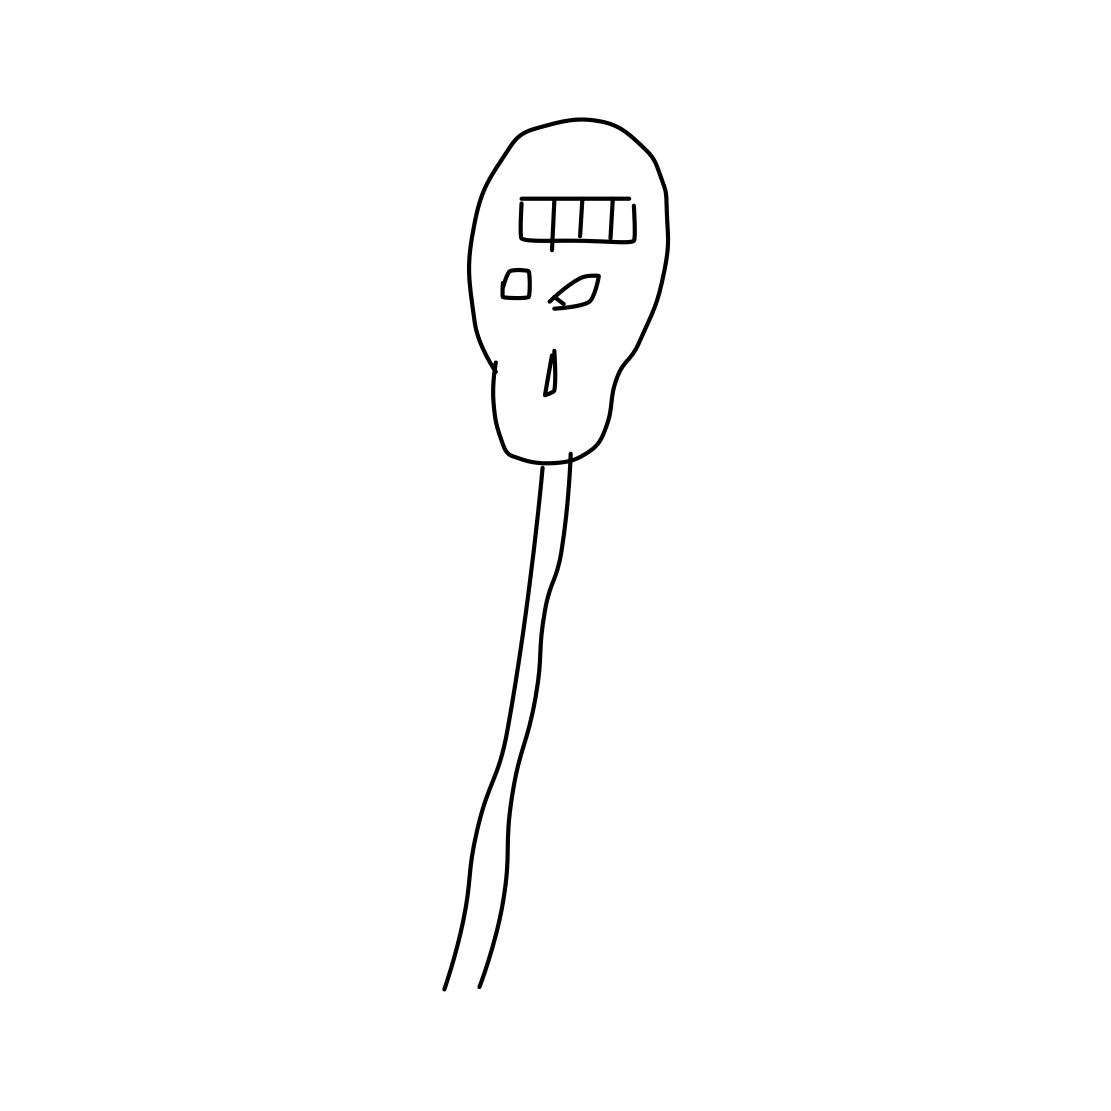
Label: parking meter